Question: I have an application where when a person enters come in the office he has to clock in and when he leaves the office he has to clock out. That is an attendance system.
Now I want to check using a SQL query that was absent on a particular date.
The table looks like:-

What should be the query to select a 'personid' that was absent on a particular date?
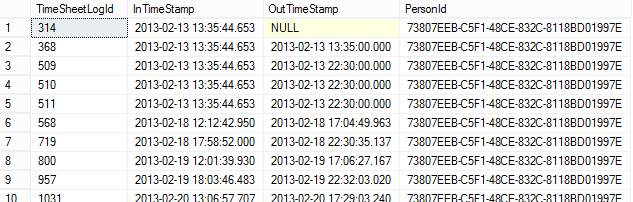
Answer: '''
SELECT PERSONID
FROM <PERSON INFORMATION TABLE>
WHERE PERSONID NOT IN(SELECT PERSONID FROM <TIMING INFORMATION TABLE> WHERE INTIMESTAMP=<PARTICULAR DATE>)
'''